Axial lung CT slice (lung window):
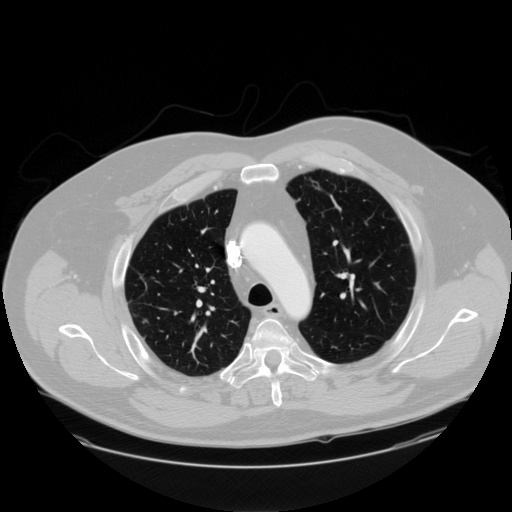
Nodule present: no